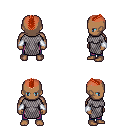
a pixel art fantasy rpg character, male body template, human, dark skin, chain mail, magenta pants, red short mohawk hairstyle, white cloth bracers, four views (front, back, left, right), 2x2 character sprite sheet, small pixel art, hard edges, no anti-aliasing